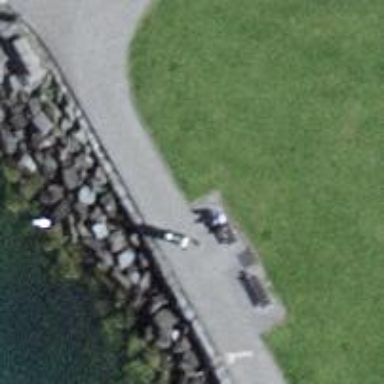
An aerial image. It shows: Bench for seating.